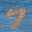
Label: 7